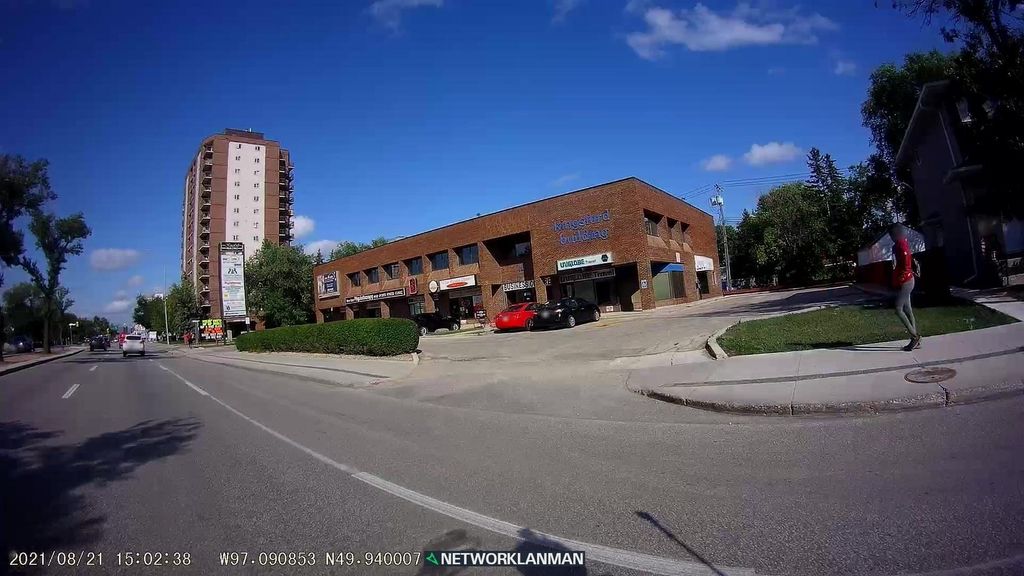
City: winnipeg